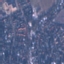
Land use / land cover class: Residential